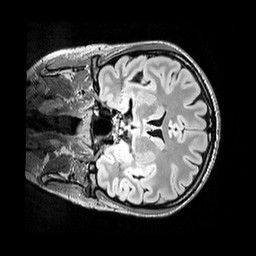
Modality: FLAIR
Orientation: coronal
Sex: female
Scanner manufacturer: siemens
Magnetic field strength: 3 T
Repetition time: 5 s
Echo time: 0.395 s